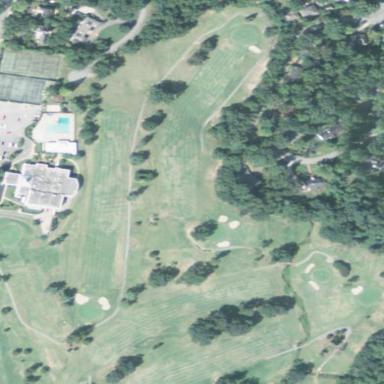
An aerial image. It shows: Golf course.